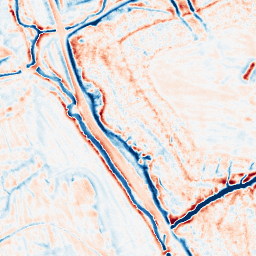
Category: edge_preserving
Decomposition family: bilateral
Decomposition parameters: d: 15
sigma_color: 50
sigma_space: 75
Upsampling method: quadratic
Upsampling parameters: scale: 2
Upsampling scale: 2